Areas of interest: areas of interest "Silver Cypress Industrial Park"
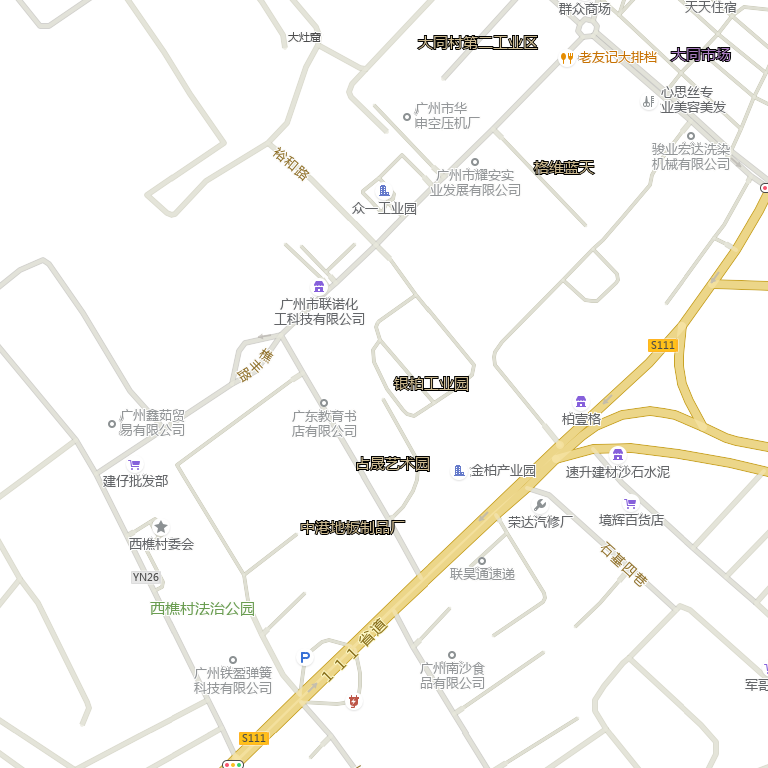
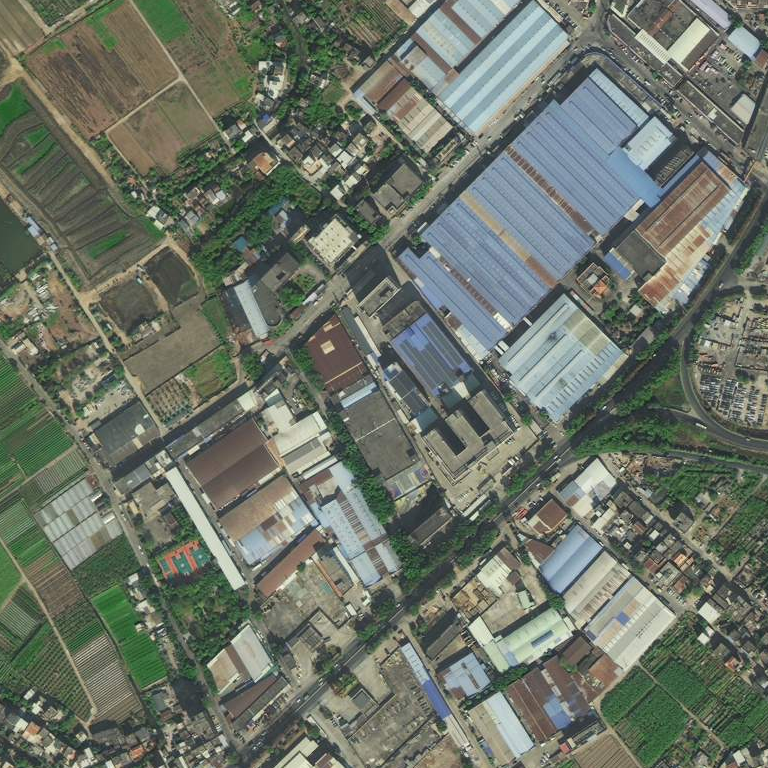